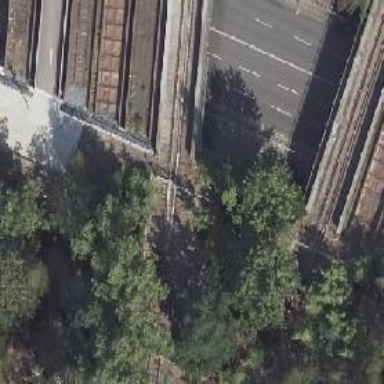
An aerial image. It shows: Disused railway bridge.